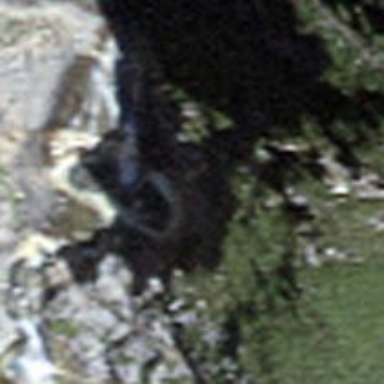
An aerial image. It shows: Beautiful waterfall.